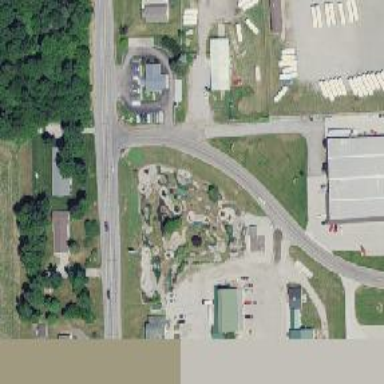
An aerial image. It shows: Miniature golf course.